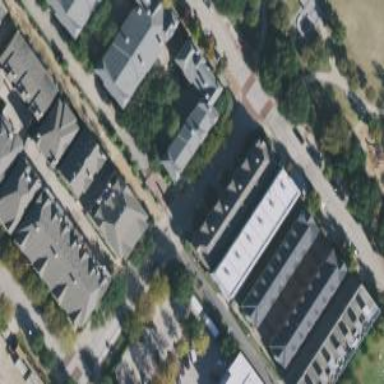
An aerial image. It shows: Residential road with separate sidewalk.